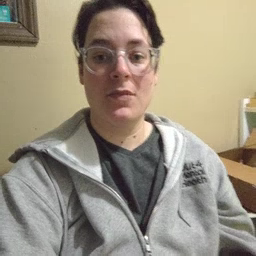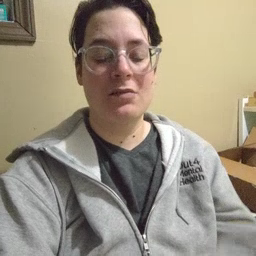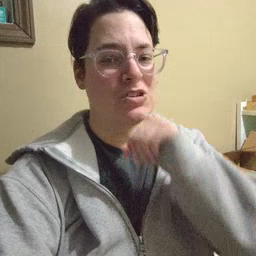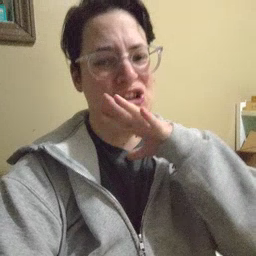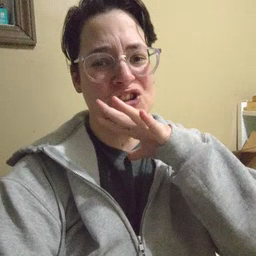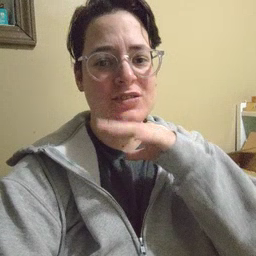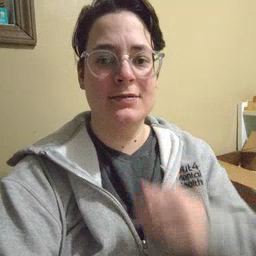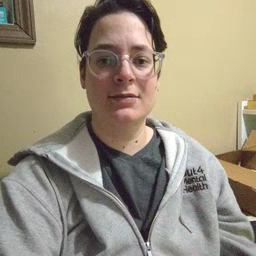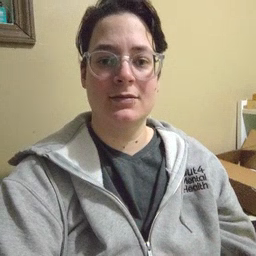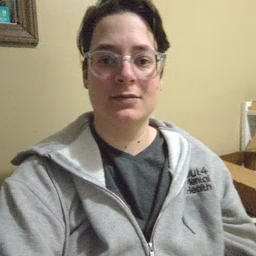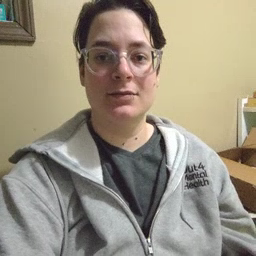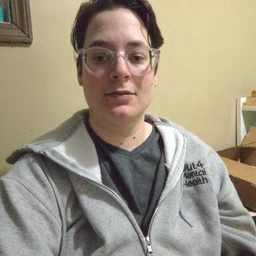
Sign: dirty